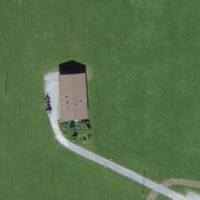
EUNIS habitat code: 24
Species observed at this site:
Succisa pratensis